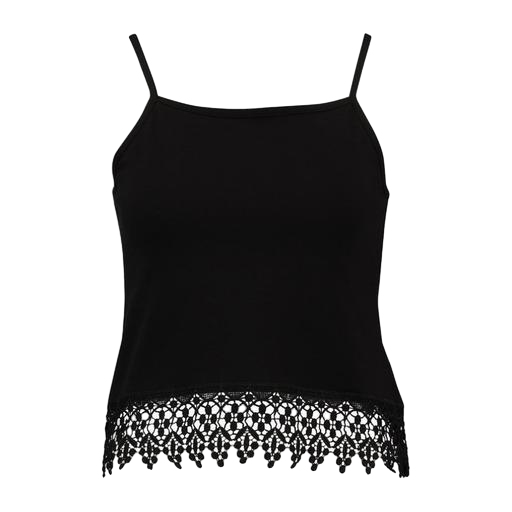
black lace-trim tank top, black lace-trim tank, black dentelle lace-detail camisole, white background